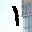
Label: 1